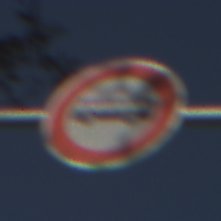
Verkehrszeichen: VerbotKraftomnibusse
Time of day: MorningAfternoon
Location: Outdoor (Urban)
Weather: Clear
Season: NotSpecified
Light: Natural